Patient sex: F
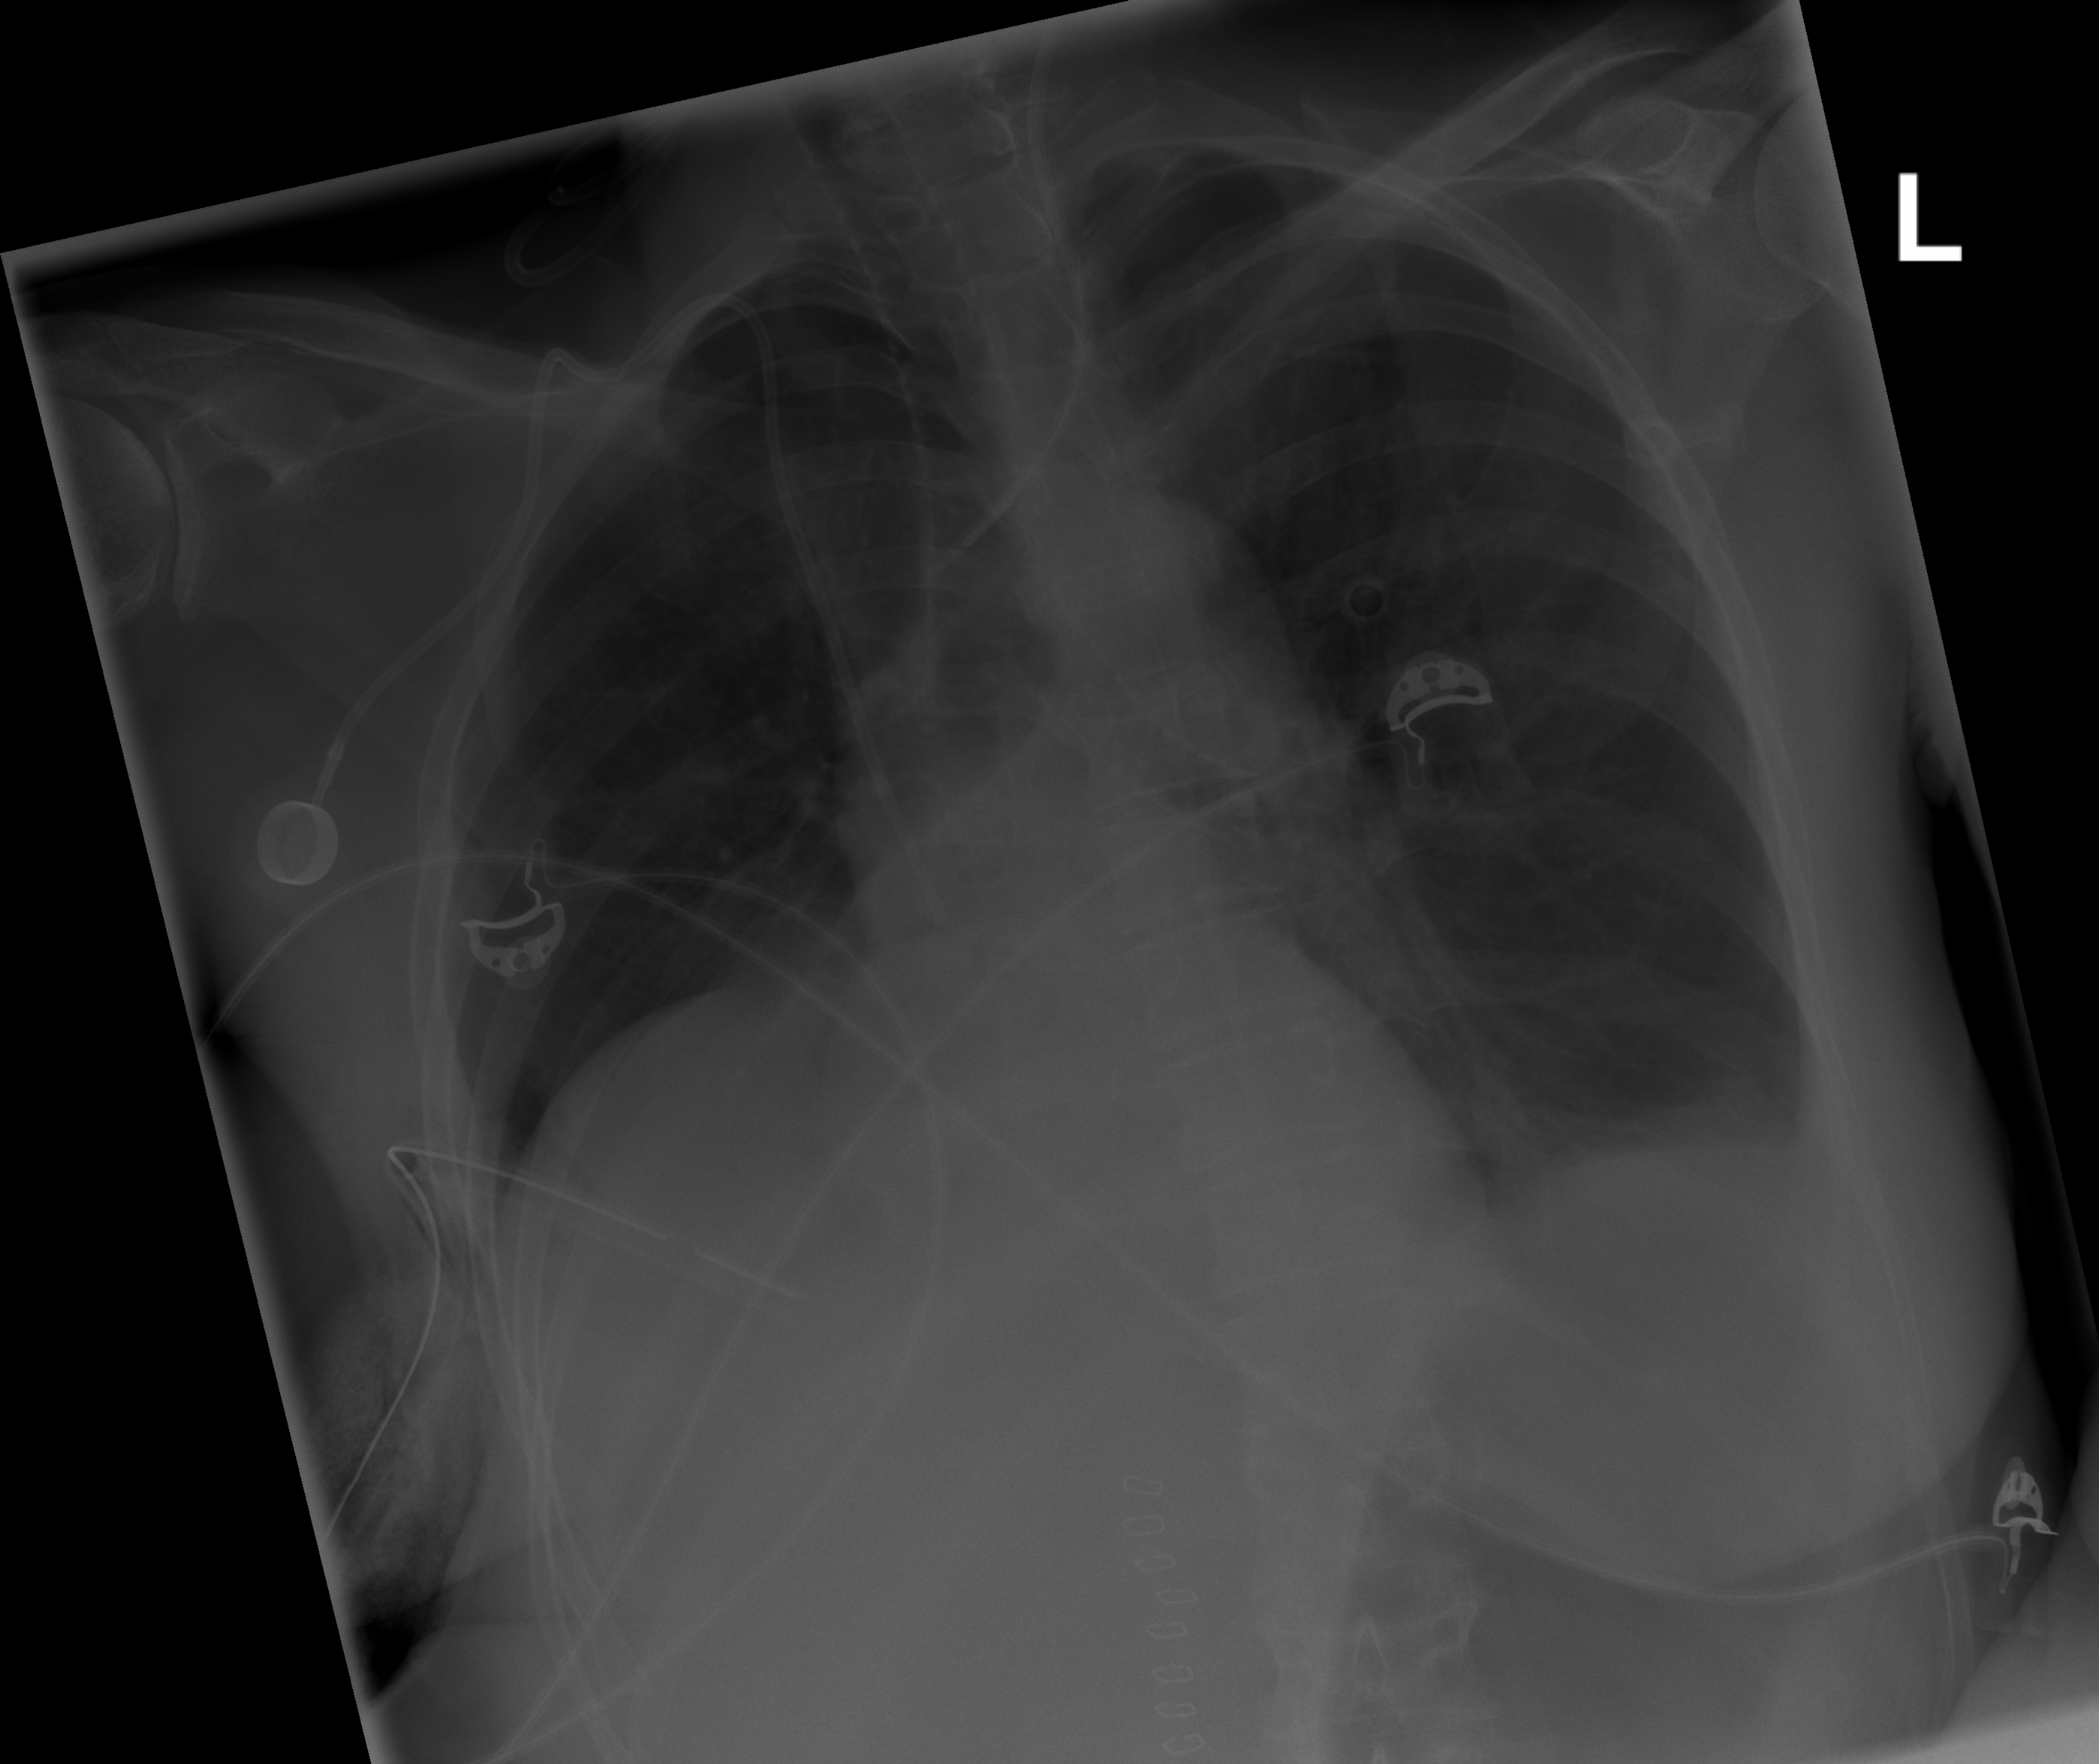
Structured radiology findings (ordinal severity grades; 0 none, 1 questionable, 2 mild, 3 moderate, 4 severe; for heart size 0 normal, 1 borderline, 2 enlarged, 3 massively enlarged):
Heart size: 0
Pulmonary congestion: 0
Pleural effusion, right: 0
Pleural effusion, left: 1
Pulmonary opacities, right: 0
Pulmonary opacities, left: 0
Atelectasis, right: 0
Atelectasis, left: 1